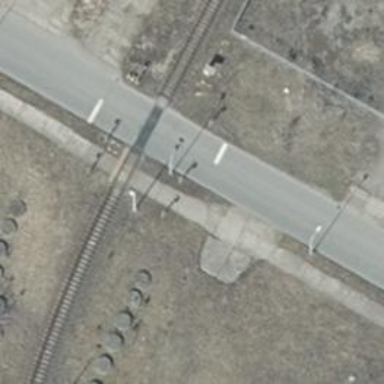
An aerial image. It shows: Level crossing along the railway.